Interaction volume radius: 5 \u00c5
Interaction volume height: 15 \u00c5
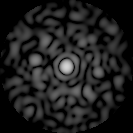
Disorder parameter: 0.8129